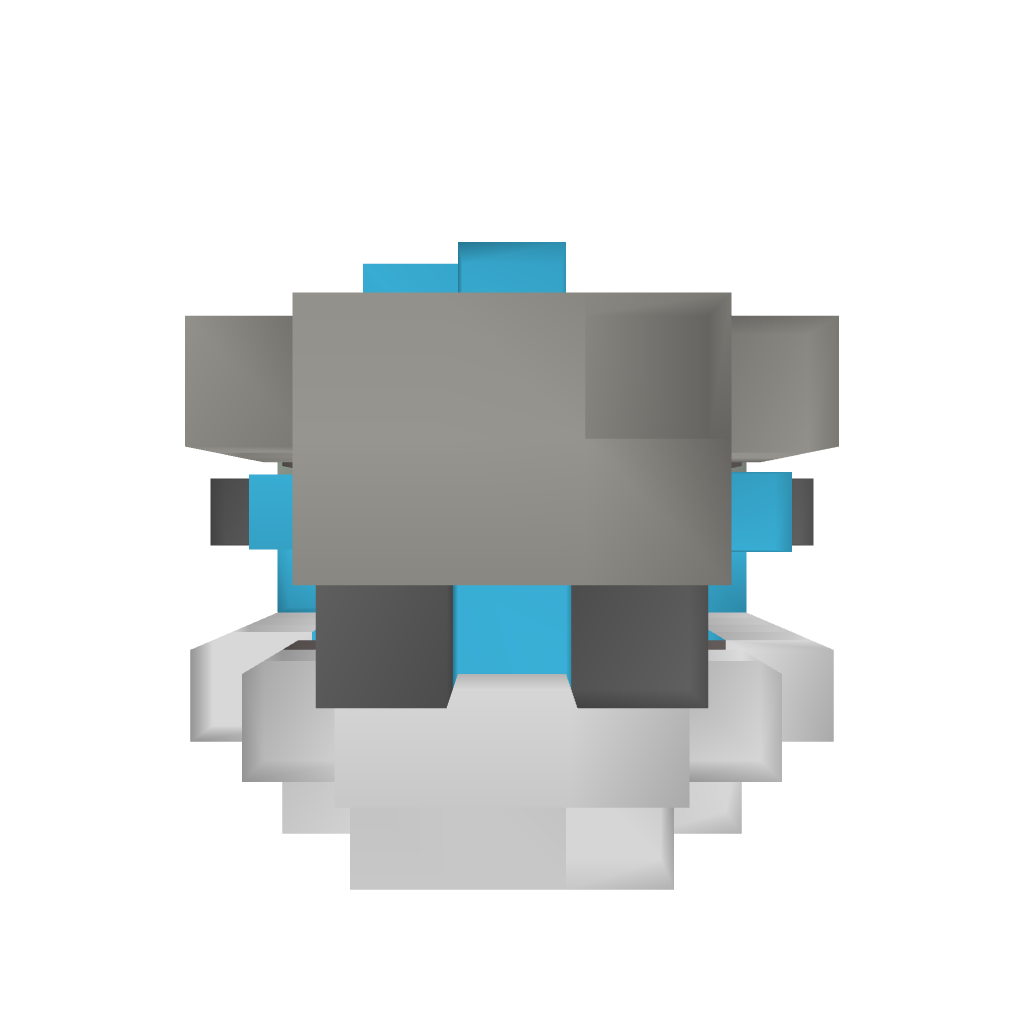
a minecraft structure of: Submersible Torpedo Airship - Minnow Mk II